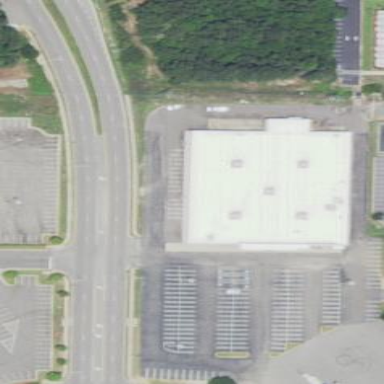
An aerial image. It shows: Retail building.